Question: Ok guys, I'm struggling with this one. I have found examples of vanilla form validation (highlight text box and display red text) in MVC4 and in jQuery using the validation plugin, however, they aren't too helpful when trying to do custom styled stuff.
Example, in an ajax form, when a user submits the form, and a parameter is wrong (in the controller after a post), I'd like to show a custom HTML element on the page- a div with text inside of it, that way I can style the div appropriately for my site.
In my quest to find an answer, I discovered ModelState.AddModelError() - this is great if you just want to display text, not a div, as it just adds a to the page that I could style, however I need more than just a to show up.
Does anyone have any good demo/examples of this?
I've added a simple example image, if a password is incorrect, I'd like to display the message to the right (a combination of html and css):

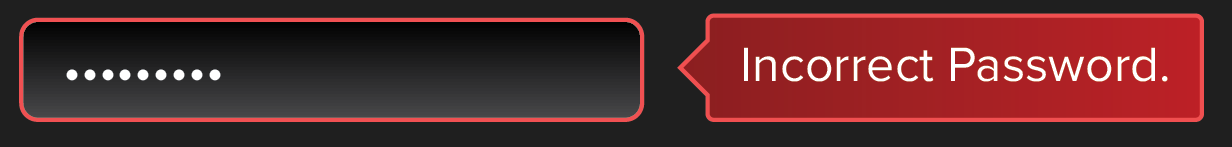
Answer: In your View you can use ValidationMessageFor and add some class. To use this, make sure you specified the right Property name with AddModelError, or that you used metadata validation in the class in combinaison with 'TryValidateModel()'
'''
@Html.ValidationMessageFor(model => model.PropertyX, null, new { @class ="error-propertyx" })
'''
'''
[Required(ErrorMessageResourceName = "RequiredField", ErrorMessageResourceType = typeof(ValidationRes))]
public string PropertyX { get; set; }
'''
Or you can use an approach like the following if you want something more involved
<URL>
Creating a separate extension method is also an option, note that this is not the most optimal code, but it'll do what you want :)
'''
public static MvcHtmlString CustomValidatioMessageFor<TModel, TProperty>(this HtmlHelper obj, Expression<Func<TModel,TProperty>> expression){
string html = (string)obj.ValidationMessageFor(expression);
html = "<div>" + html + "</div>";
return new MvcHtmlString(html);
}
'''